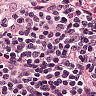
Metastatic tissue present: no